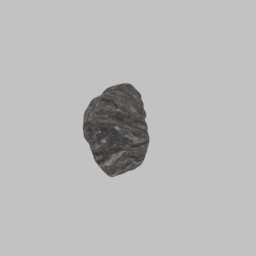
Label: nature